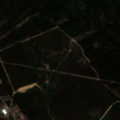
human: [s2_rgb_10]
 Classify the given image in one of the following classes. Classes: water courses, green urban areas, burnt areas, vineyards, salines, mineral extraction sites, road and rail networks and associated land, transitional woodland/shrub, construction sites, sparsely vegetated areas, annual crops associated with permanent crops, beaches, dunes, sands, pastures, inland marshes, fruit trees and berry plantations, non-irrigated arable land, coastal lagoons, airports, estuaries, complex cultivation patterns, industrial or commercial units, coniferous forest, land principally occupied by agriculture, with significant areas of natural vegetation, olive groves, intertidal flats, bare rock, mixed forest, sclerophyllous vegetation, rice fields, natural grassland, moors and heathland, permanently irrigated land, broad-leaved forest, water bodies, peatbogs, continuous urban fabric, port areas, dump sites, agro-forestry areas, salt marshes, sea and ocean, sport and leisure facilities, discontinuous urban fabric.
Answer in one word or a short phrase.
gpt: industrial or commercial units, broad-leaved forest, mixed forest, moors and heathland, transitional woodland/shrub